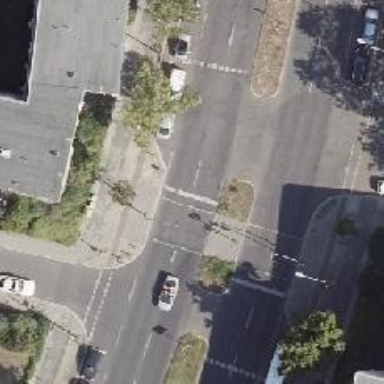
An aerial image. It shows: Road with traffic signals.